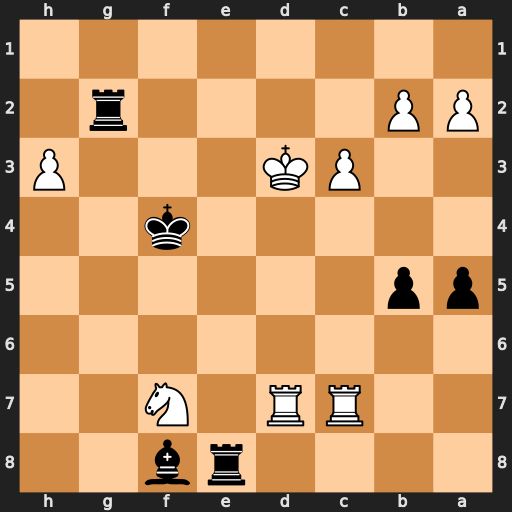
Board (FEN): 4rb2/2RR1N2/8/pp6/5k2/2PK3P/PP4r1/8
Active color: b
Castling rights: -
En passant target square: -
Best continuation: Re3+ Kd4 Rd2#